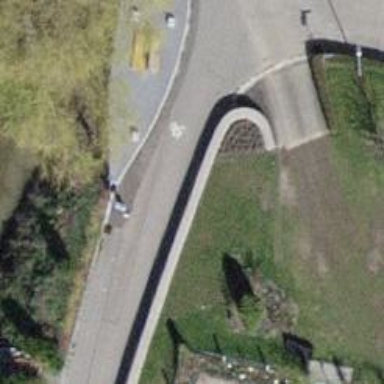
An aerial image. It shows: Concrete bench.